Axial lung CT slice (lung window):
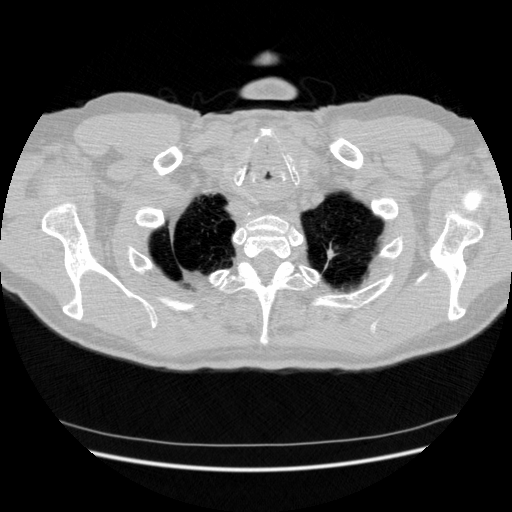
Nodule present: no